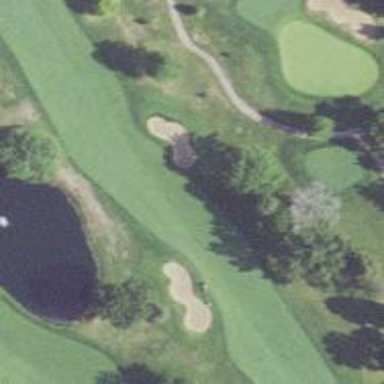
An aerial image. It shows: Golf fairway surrounded by grass.